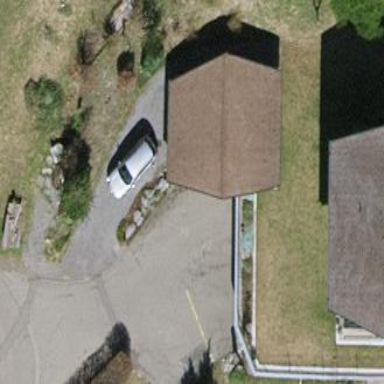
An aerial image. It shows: Garage.